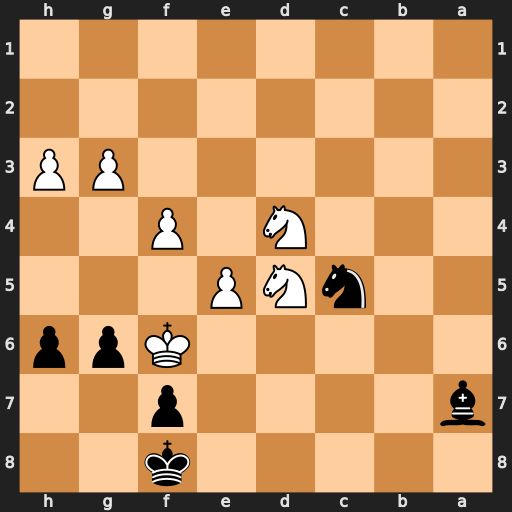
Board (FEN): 5k2/b4p2/5Kpp/2nNP3/3N1P2/6PP/8/8
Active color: b
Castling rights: -
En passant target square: -
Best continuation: Ne4#